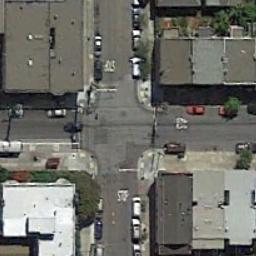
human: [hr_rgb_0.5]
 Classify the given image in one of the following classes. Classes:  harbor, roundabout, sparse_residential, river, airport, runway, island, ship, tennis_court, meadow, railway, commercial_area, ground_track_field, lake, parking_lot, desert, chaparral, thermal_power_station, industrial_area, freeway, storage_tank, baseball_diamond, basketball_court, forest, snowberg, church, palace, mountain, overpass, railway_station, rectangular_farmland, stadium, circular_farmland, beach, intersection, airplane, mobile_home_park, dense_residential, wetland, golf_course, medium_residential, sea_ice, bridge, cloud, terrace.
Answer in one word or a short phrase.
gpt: intersection